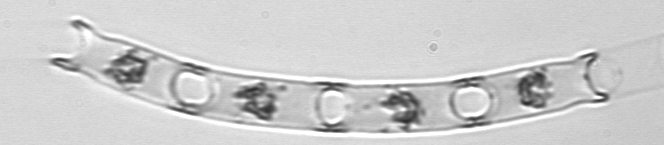
Label: Eucampia